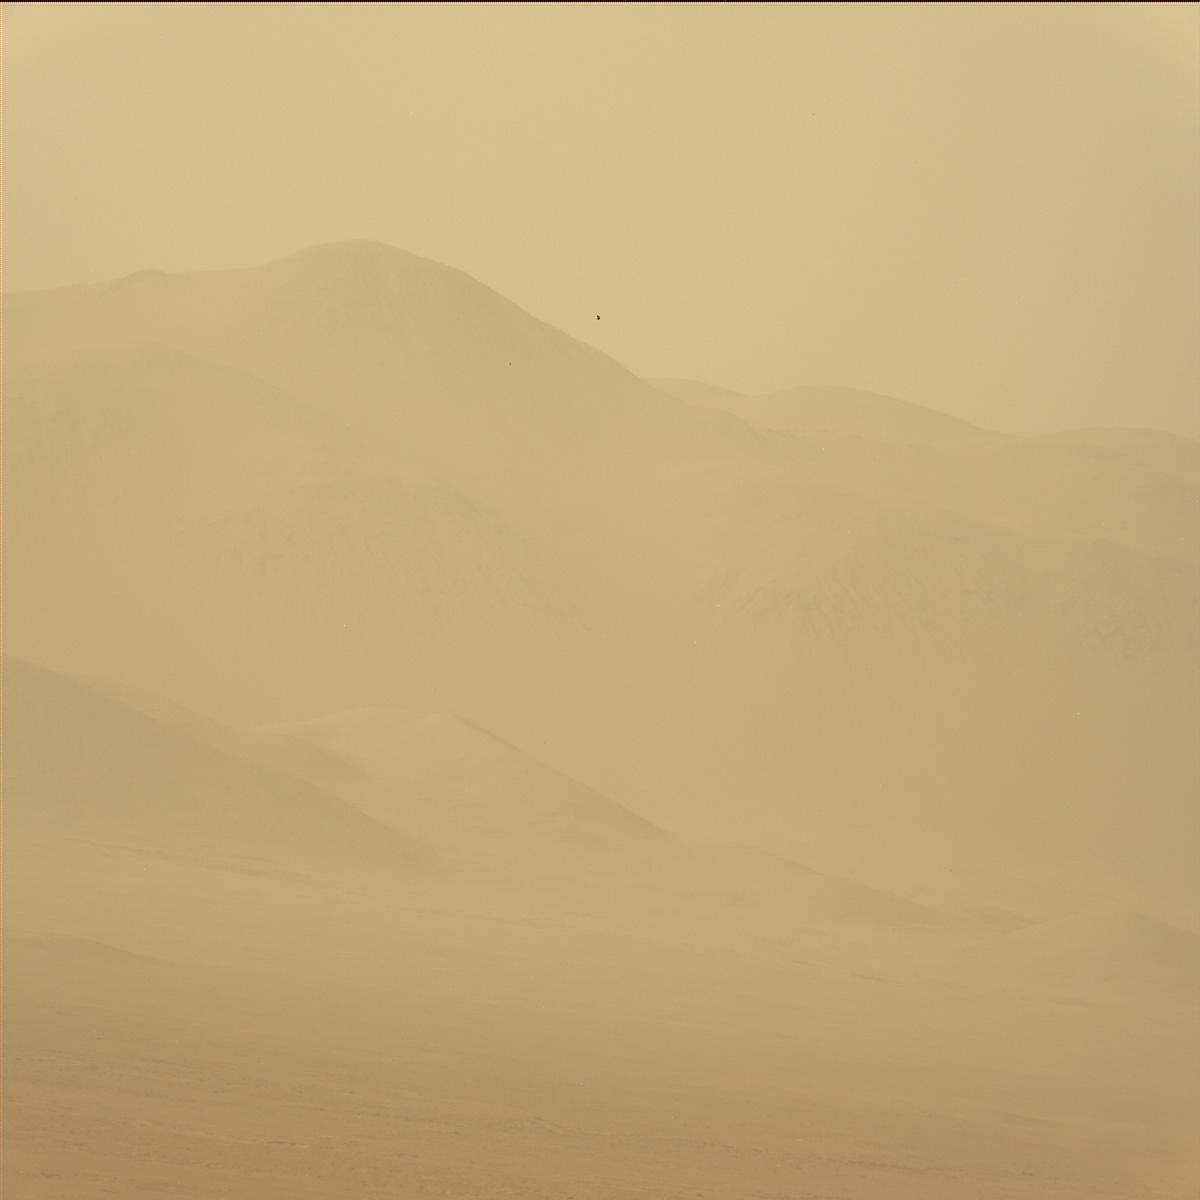
Terrain classes present: Ridge, Sand / Soil, Sky